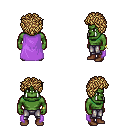
a pixel art fantasy rpg character, male body template, orc, green skin, lavender cape, metal pants, blonde curly afro hairstyle, bracelets, brown shoes, four views (front, back, left, right), 2x2 character sprite sheet, small pixel art, hard edges, no anti-aliasing